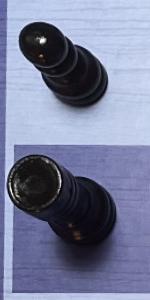
Label: Rook_Black